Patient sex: F
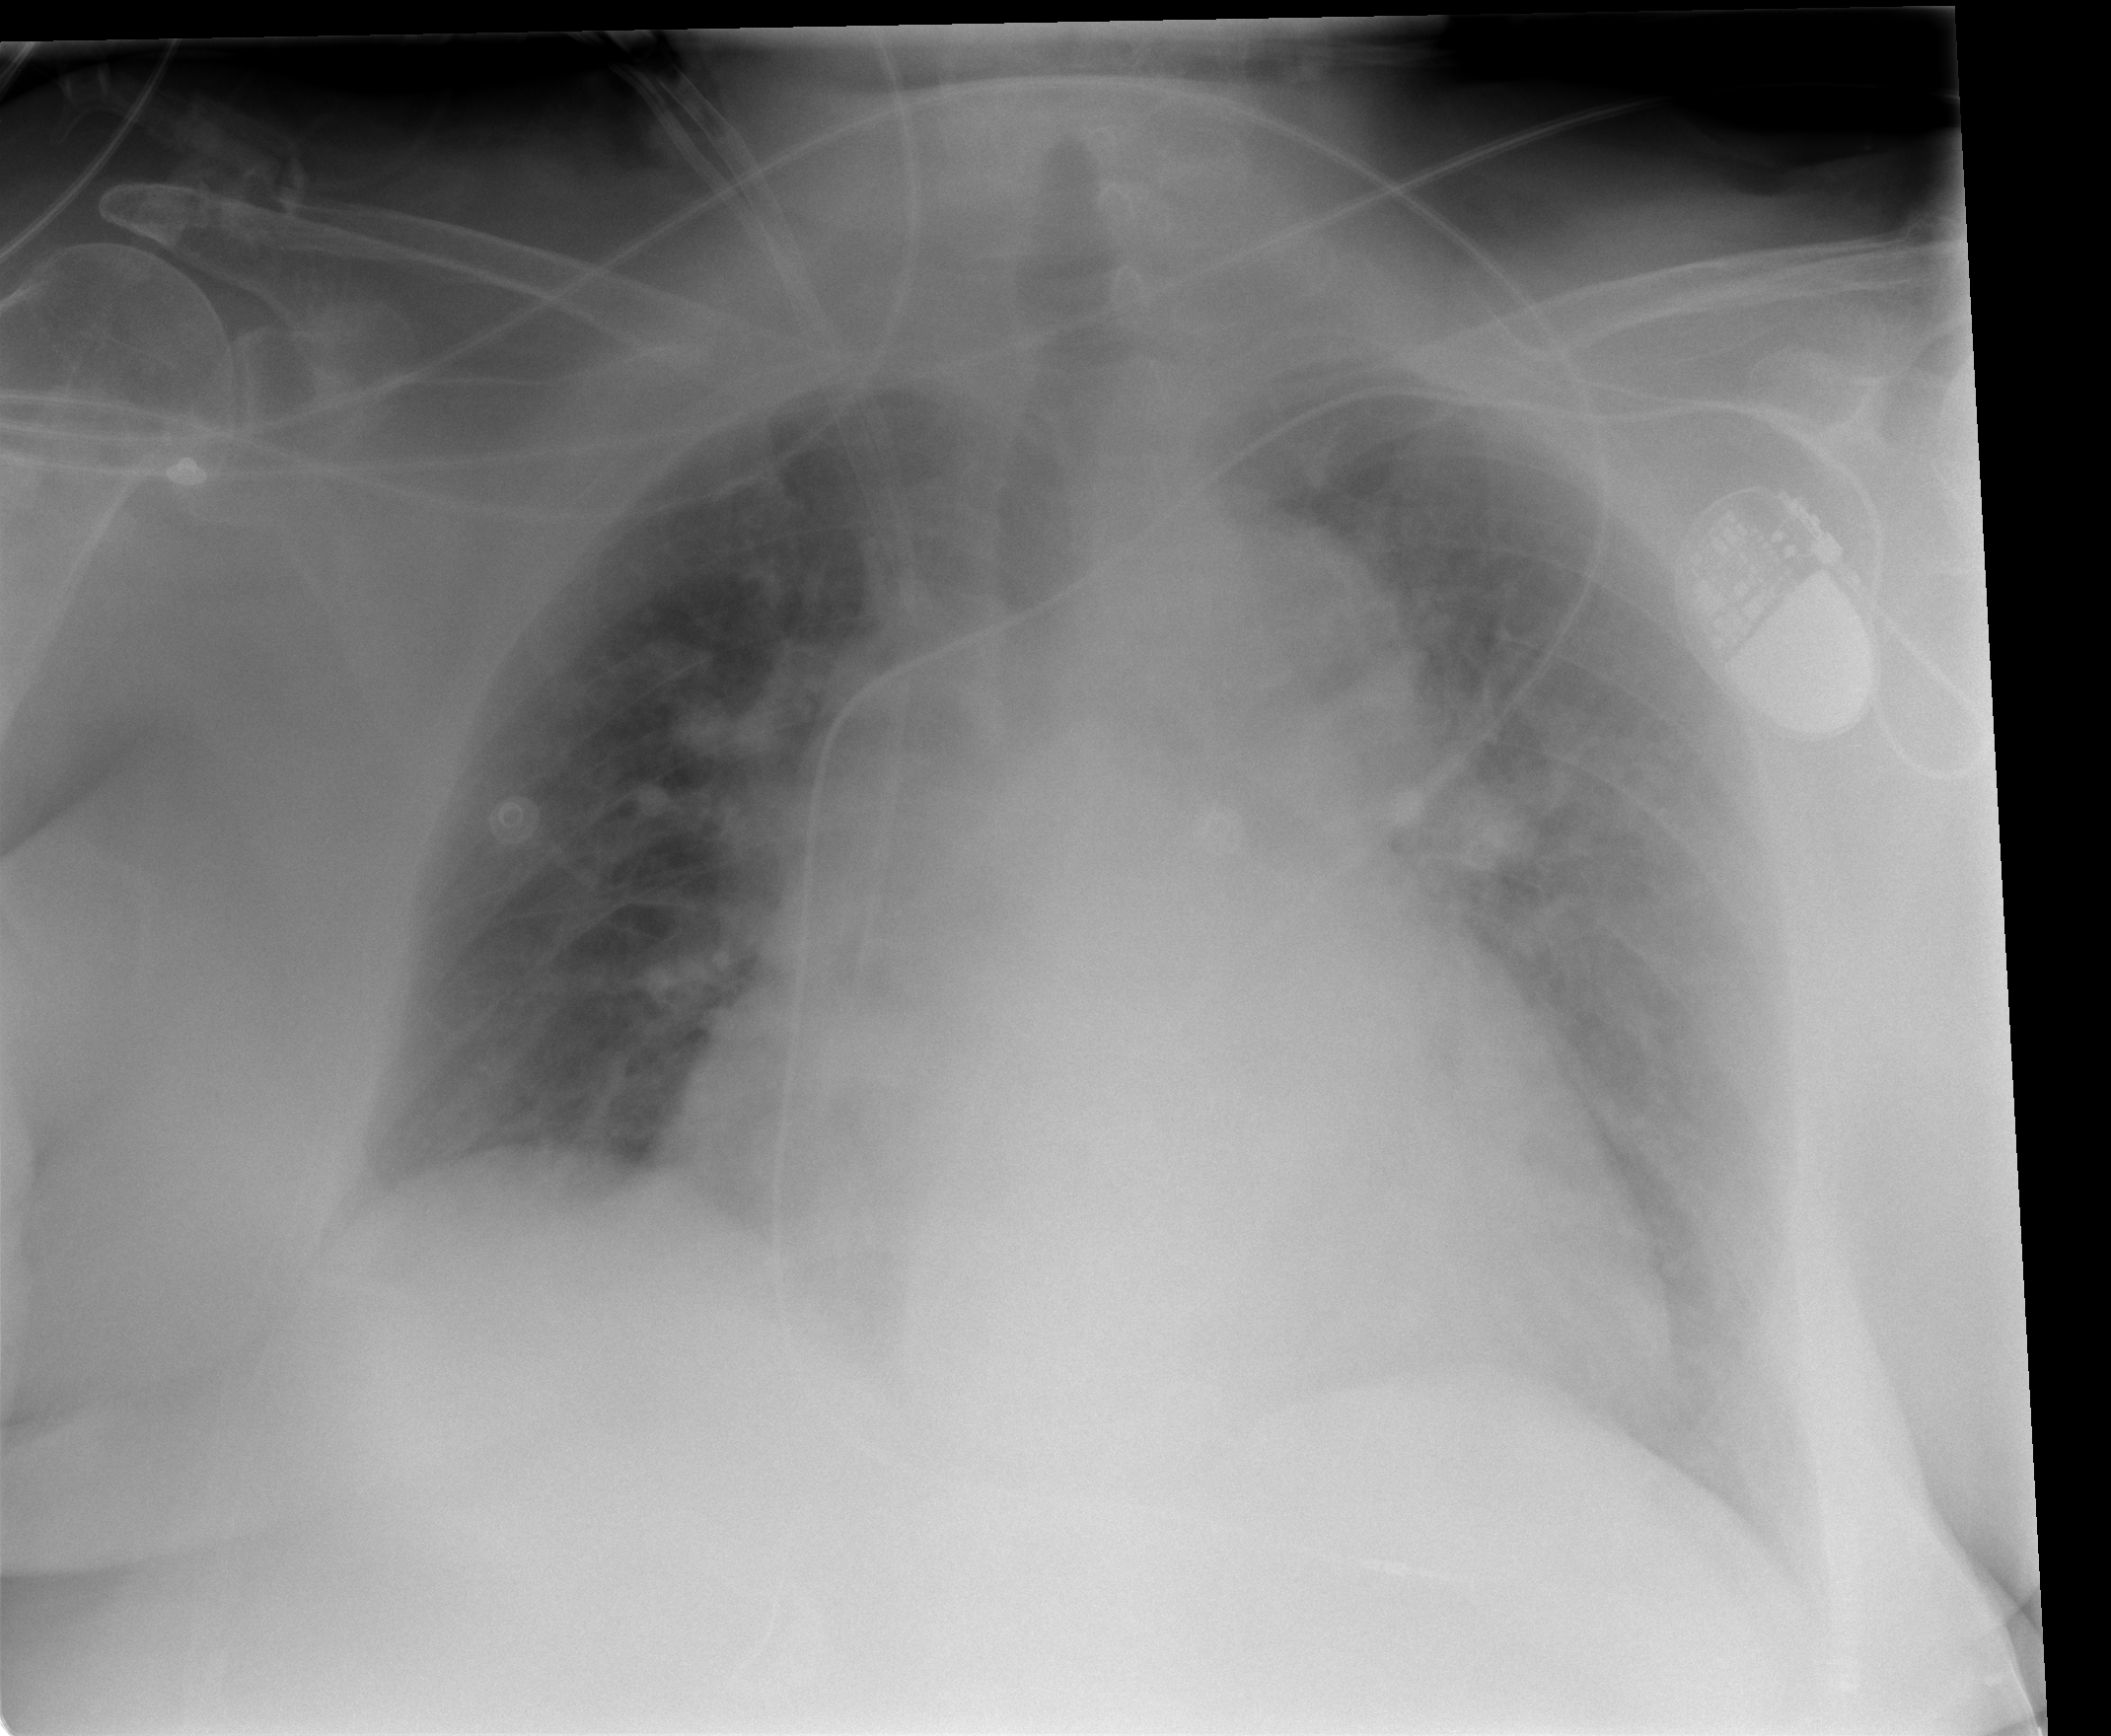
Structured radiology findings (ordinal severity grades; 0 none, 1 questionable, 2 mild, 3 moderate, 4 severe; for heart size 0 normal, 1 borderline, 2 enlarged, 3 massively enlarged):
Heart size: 3
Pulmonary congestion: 3
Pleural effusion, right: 0
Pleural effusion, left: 0
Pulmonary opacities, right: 0
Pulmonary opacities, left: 0
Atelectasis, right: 0
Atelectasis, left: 0